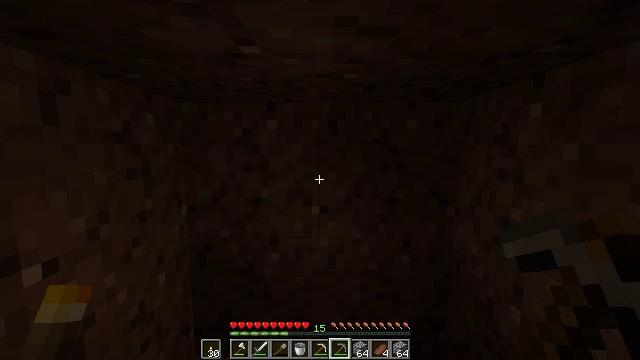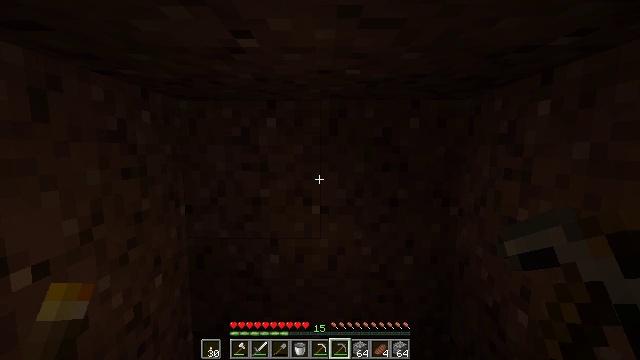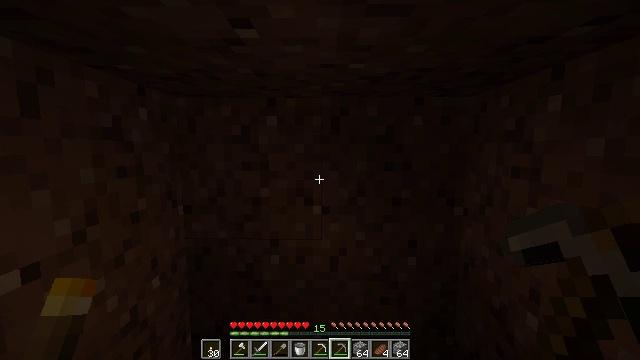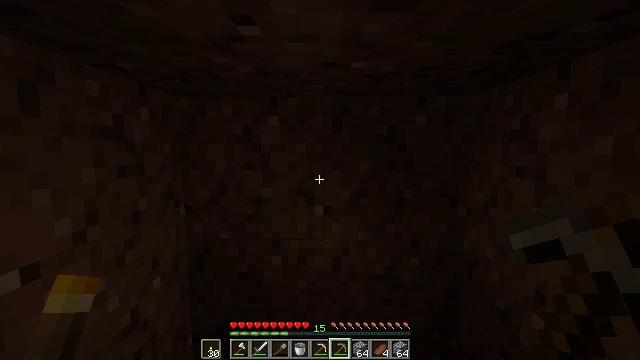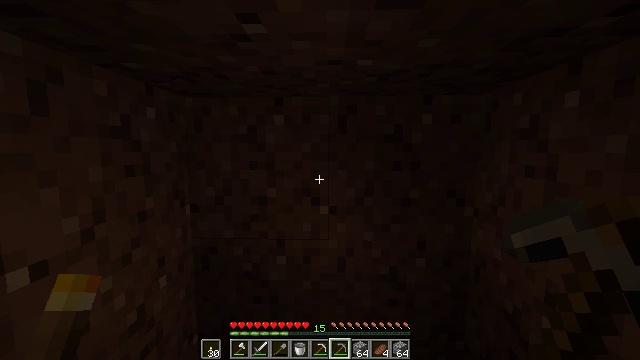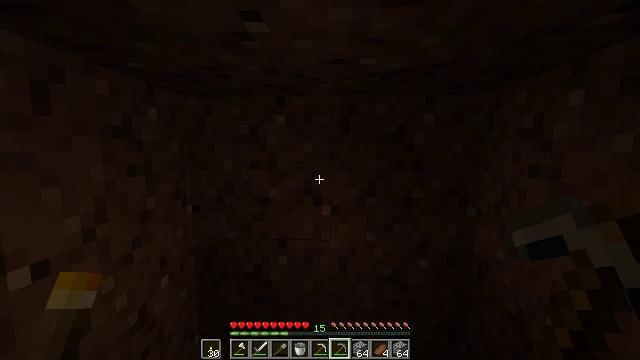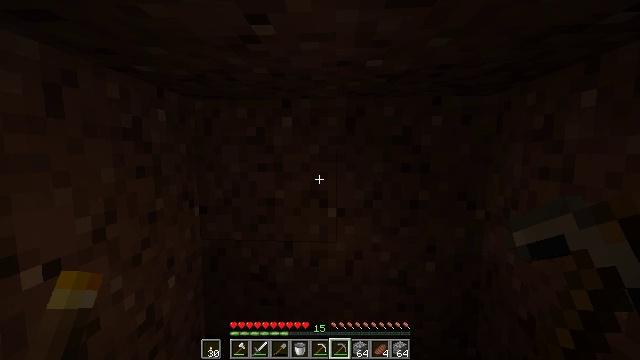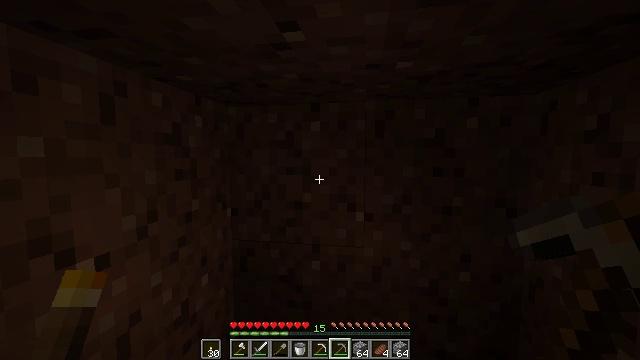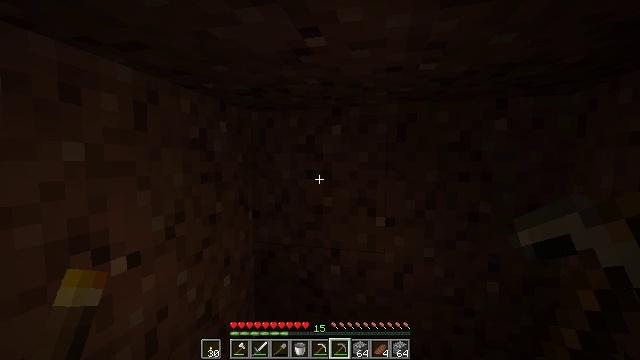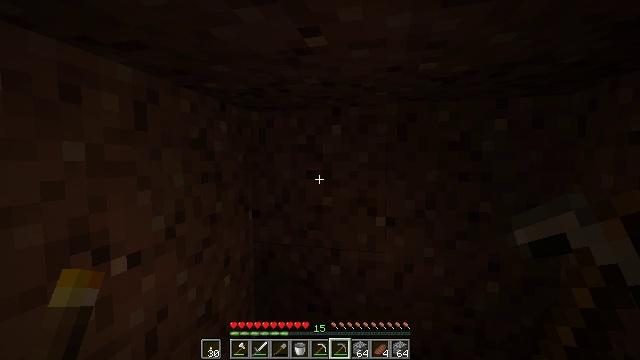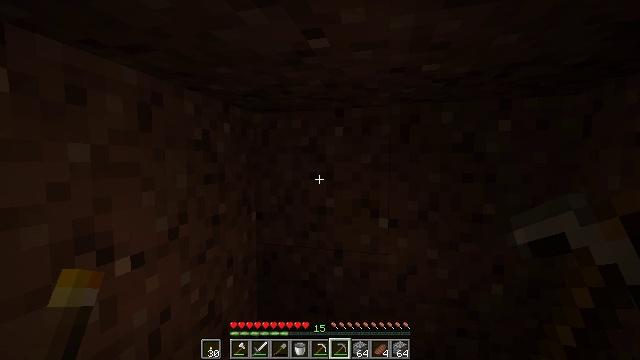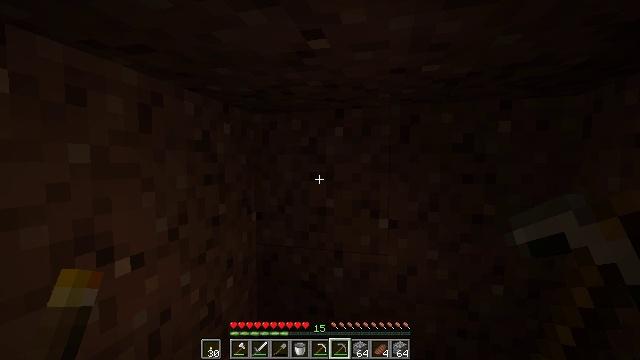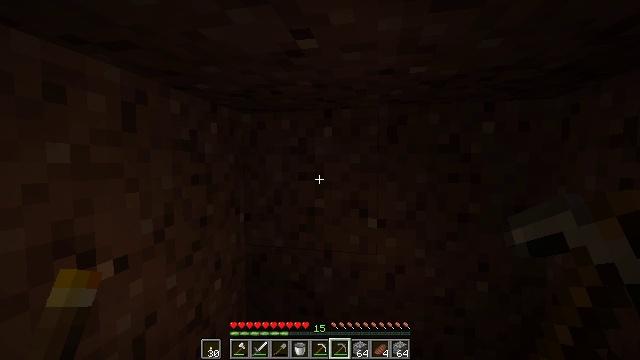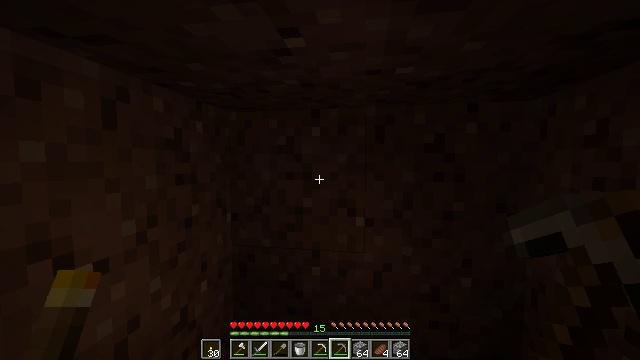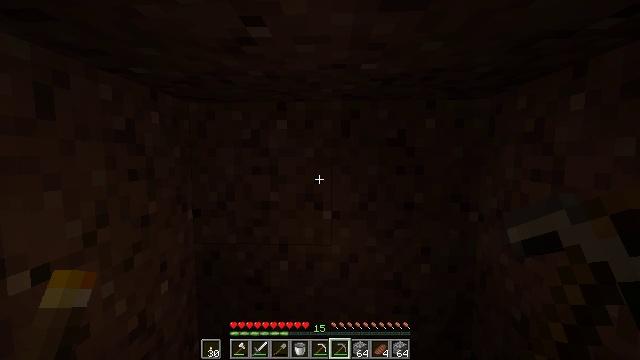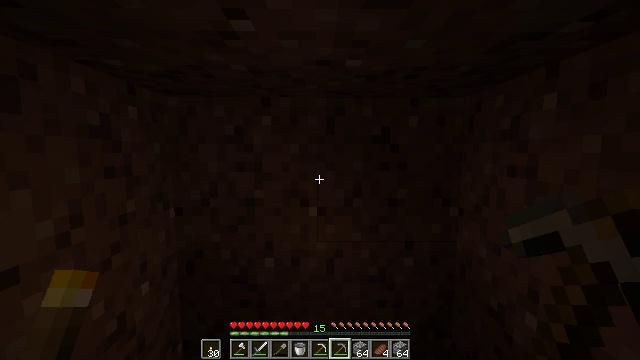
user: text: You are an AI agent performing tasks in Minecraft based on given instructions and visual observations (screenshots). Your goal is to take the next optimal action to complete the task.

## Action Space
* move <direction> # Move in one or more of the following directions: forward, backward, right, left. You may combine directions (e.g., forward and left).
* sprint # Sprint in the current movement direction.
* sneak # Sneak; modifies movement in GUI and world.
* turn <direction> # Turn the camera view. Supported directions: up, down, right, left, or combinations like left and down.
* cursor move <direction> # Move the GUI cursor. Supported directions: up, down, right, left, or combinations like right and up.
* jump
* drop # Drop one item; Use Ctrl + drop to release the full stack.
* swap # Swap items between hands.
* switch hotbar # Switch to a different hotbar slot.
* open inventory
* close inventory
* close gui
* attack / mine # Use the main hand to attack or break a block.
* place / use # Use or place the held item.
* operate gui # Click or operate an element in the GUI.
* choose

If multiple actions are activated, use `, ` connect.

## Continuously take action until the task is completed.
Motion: motion action
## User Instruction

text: Use a pickaxe to gather granite.
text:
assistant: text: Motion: no_op
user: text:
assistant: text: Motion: no_op
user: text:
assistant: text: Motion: no_op
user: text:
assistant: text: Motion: turn left
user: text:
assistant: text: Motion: no_op
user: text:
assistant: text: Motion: turn left
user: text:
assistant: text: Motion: turn left
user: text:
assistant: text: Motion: turn left
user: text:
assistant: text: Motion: no_op
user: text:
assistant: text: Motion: no_op
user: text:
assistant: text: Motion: no_op
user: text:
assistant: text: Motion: turn right
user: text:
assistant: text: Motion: turn right
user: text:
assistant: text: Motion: turn right and down
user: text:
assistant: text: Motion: turn right
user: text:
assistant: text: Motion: no_op
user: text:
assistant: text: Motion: no_op
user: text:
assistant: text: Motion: attack / mine
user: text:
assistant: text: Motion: attack / mine
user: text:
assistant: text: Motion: attack / mine
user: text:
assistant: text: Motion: attack / mine
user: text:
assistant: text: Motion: attack / mine
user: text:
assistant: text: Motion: attack / mine
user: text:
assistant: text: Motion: attack / mine
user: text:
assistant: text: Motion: attack / mine
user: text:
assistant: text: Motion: attack / mine
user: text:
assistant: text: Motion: attack / mine
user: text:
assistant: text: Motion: attack / mine
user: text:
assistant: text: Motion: attack / mine
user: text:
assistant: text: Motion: attack / mine